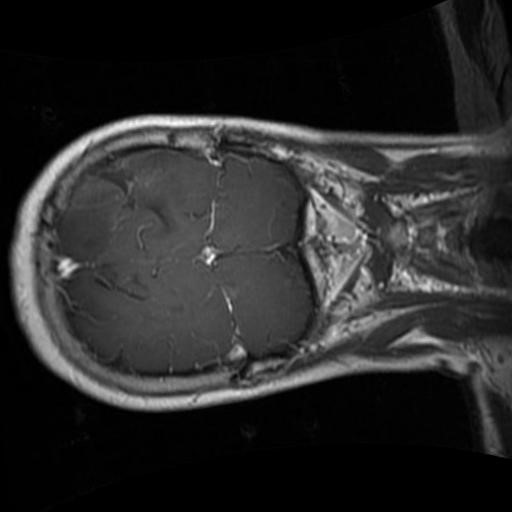
Label: brain_glioma